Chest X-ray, PA view. Patient: 63 years old, sex M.
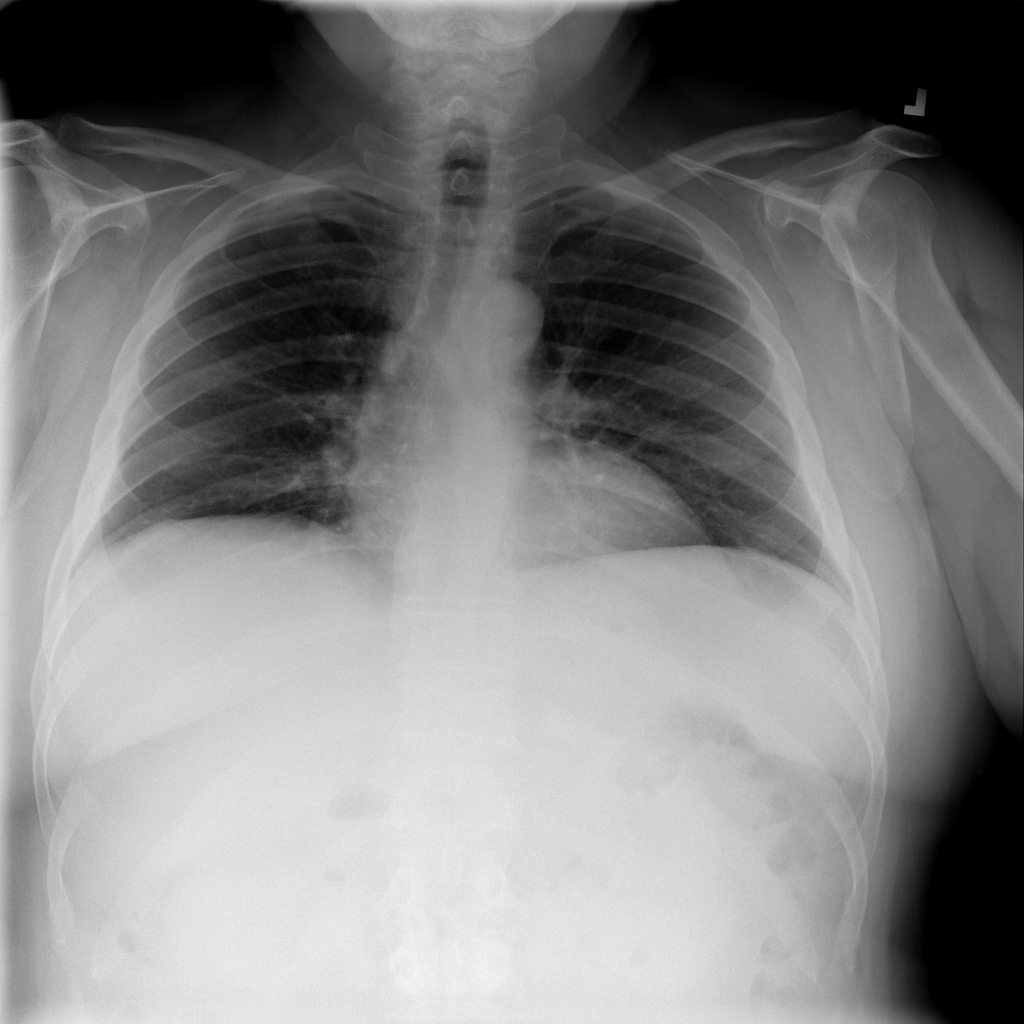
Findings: No Finding